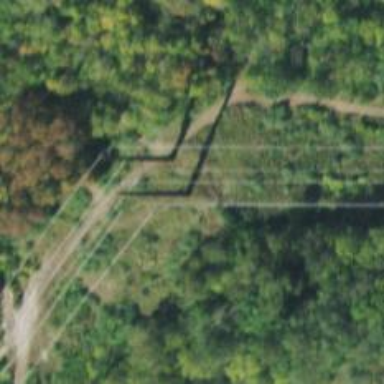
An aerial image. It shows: Power tower.